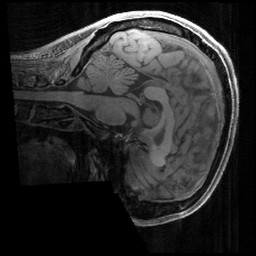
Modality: T1w
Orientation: sagittal
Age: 39
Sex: female
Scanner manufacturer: siemens
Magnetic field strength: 3 T
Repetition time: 2.4 s
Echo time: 0.00241 s